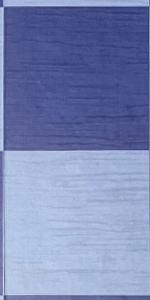
Label: Empty